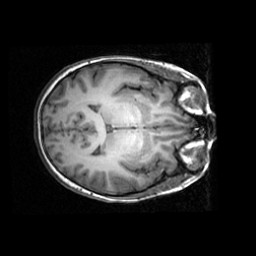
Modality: T1w
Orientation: axial
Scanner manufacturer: ge
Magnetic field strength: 3 T
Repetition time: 0.009036 s
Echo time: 0.00184 s